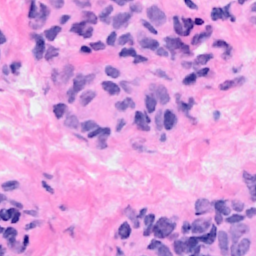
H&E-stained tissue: Breast